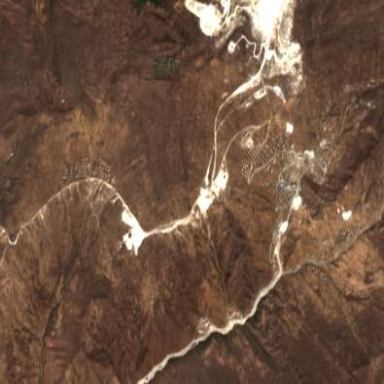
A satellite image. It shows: Industrial area designated for mining activities.